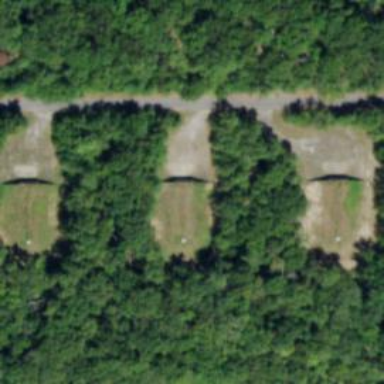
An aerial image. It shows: Military bunker.